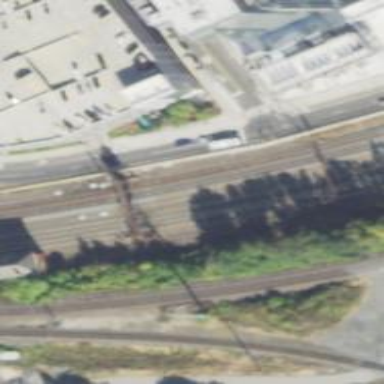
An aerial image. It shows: Railway signal.